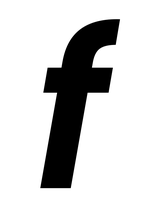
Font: Poppins-SemiBoldItalic